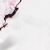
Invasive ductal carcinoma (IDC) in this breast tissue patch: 0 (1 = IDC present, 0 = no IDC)